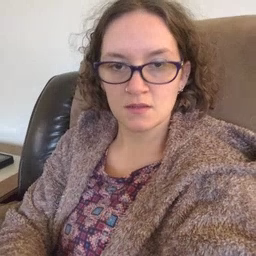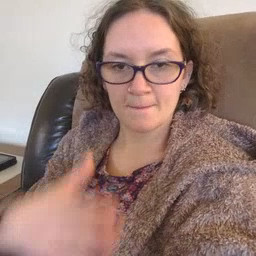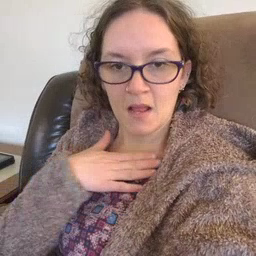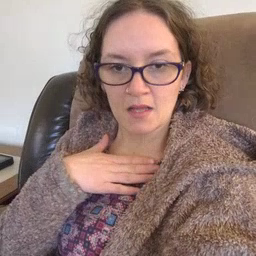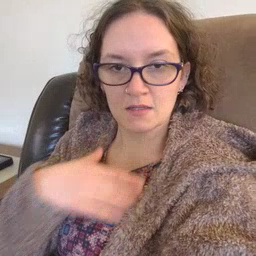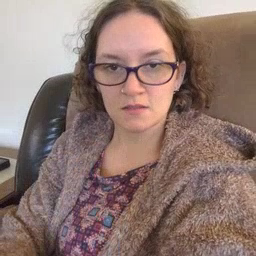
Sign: minemy